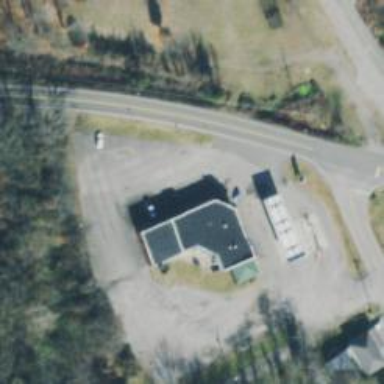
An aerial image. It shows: Convenience shop.